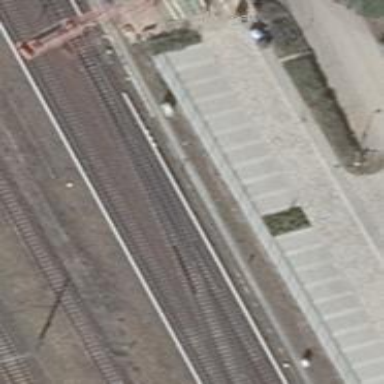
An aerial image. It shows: Railway signal.